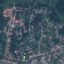
Label: Residential